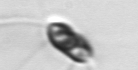
Label: Chaetoceros